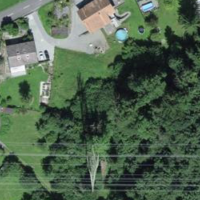
EUNIS habitat code: 44
Species observed at this site:
Corylus avellana